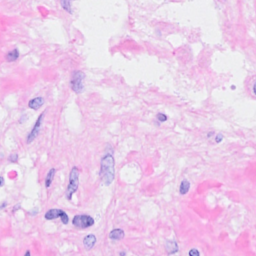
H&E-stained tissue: Breast